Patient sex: M
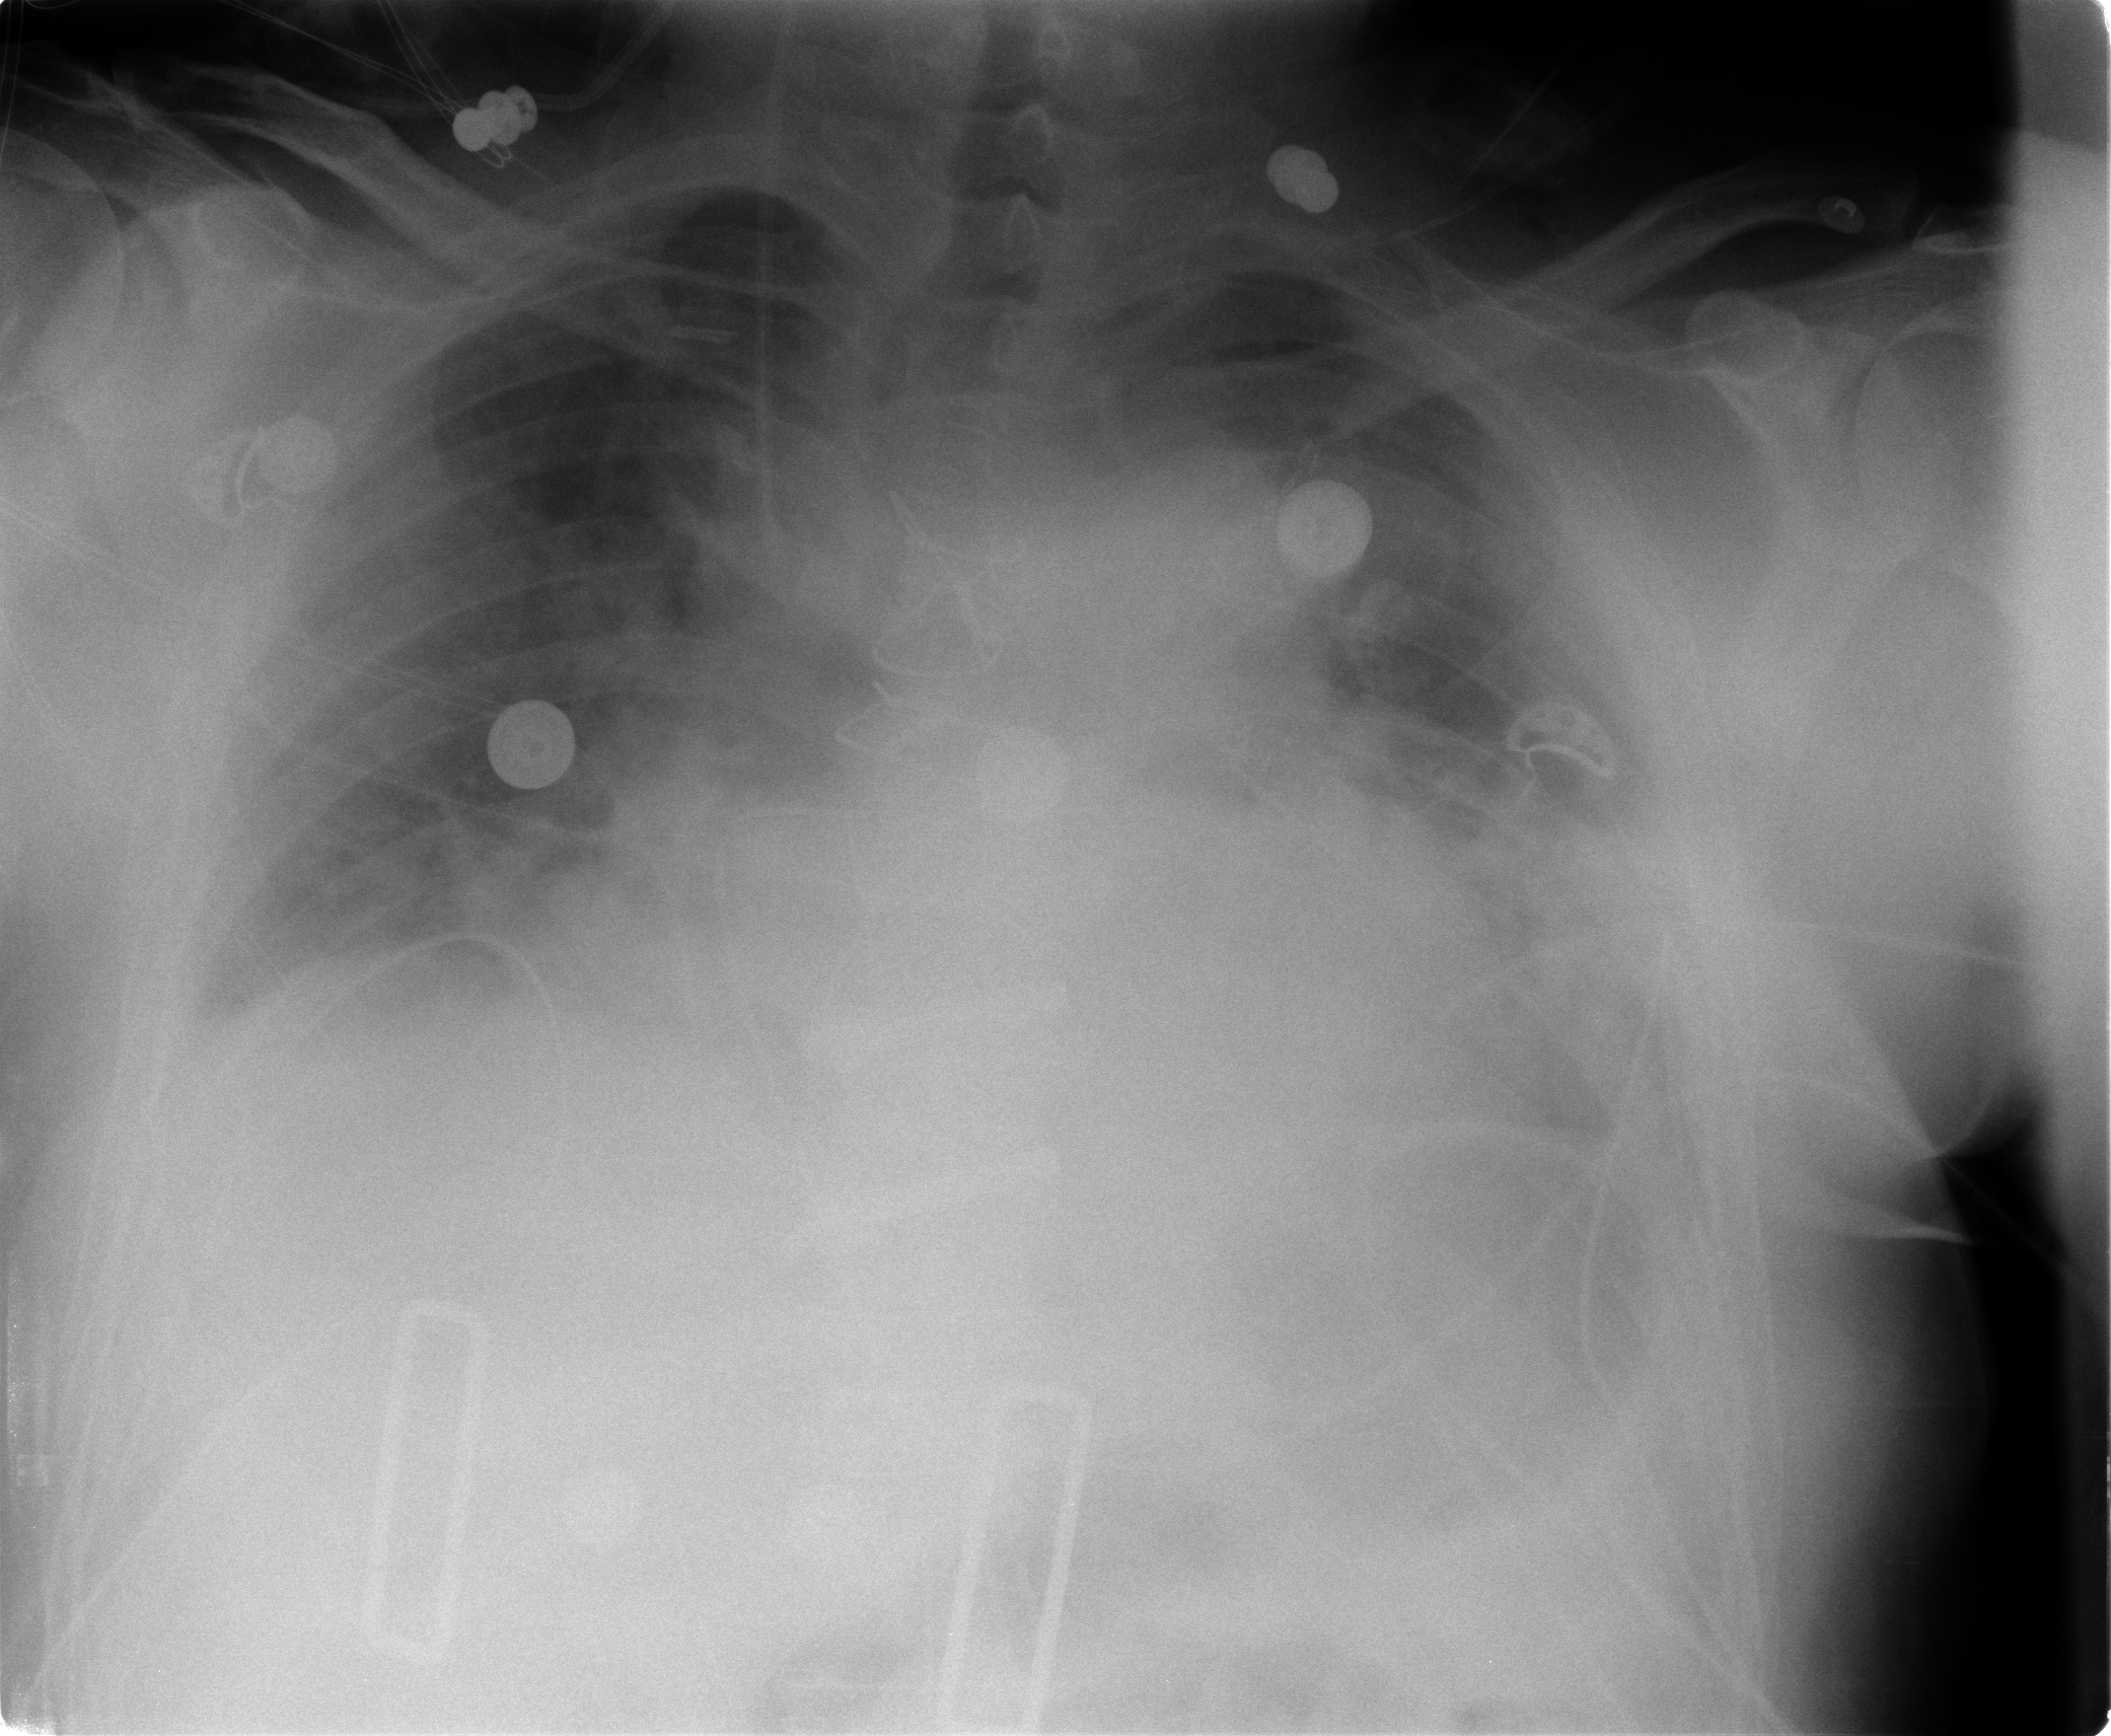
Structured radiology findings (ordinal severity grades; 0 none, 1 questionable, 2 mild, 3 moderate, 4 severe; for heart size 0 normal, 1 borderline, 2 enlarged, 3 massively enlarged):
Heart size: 2
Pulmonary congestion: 3
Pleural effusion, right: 2
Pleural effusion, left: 2
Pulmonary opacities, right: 2
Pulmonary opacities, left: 2
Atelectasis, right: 2
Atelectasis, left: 2